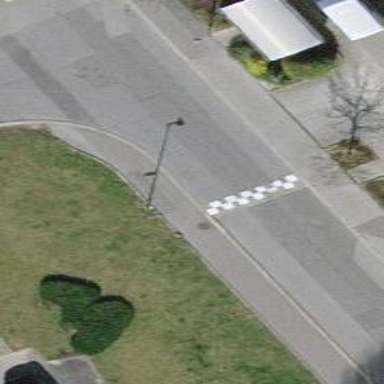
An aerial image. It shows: Asphalt sidewalk along the footway.